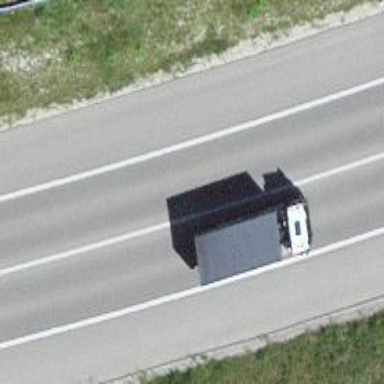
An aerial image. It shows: Asphalt trunk highway.